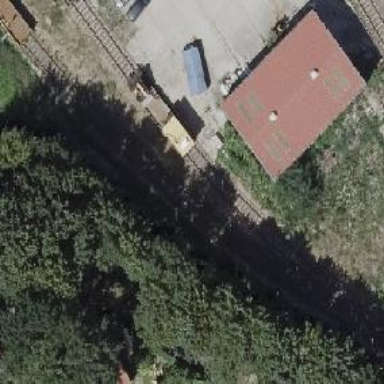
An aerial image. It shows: Railway yard.